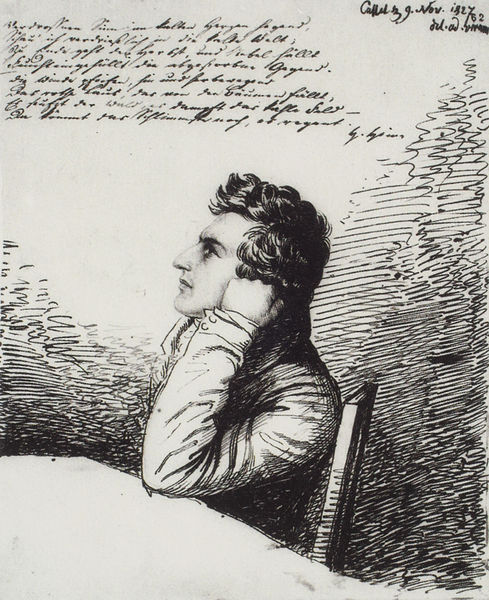
Titel: Heinrich Heine
Künstler: Ludwig Emil Grimm
Institution: Paris, Bibliothèque Nationale
Schlagwörter: feder, hand, kopf, mann, sitzen, frisur, mund, nase, profil, schwarz, stuhl, tisch, weiss, zeichnung, blick, hemd, jacke, arm, augen, gesicht, ärmel, portrait, porträt, signatur, einsamkeit, einsam, haare, pose, sessel, sitzend, lippen, locken, schrift, lehne, man, datierung, grafik, sepia, dichter, datum, stuhllehne, allein, nachdenklich, wange, knöpfe, tusche, denken, traum, schraffur, künstler, hakennase, schwarzweiß, text, heine, brief, aufgestützt, handschrift, schreibschrift, tuschezeichnung, heinrich, schwary, sinnen, skizee, grimm, augen mund, kugelschreiber, kuli, kursive, munde, sitzem, 19. jahrhundert, beschrieben, heinrich heine, uberliegen